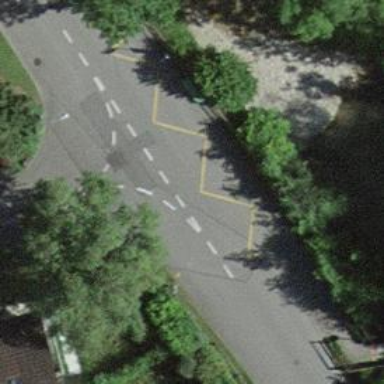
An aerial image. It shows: Public transport stop position.